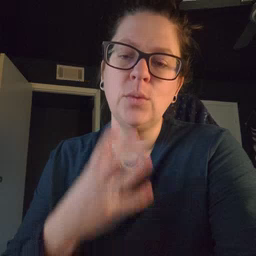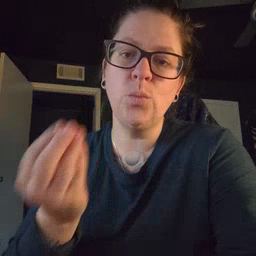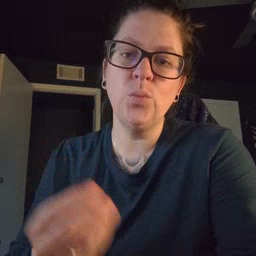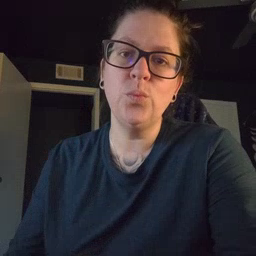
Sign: go